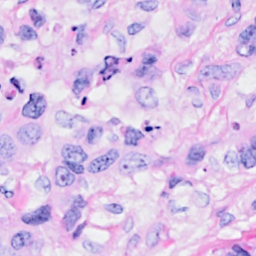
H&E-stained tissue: Breast